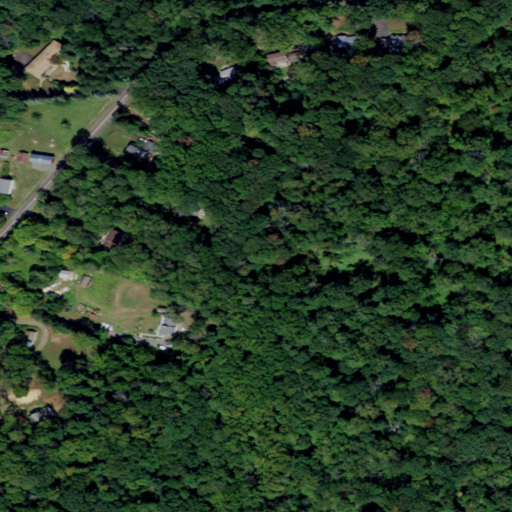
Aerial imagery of mountain in New Jersey named Mount Canoe containing deciduous forest, open development, pasture, and low intensity development